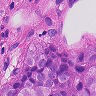
Metastatic tissue present: yes